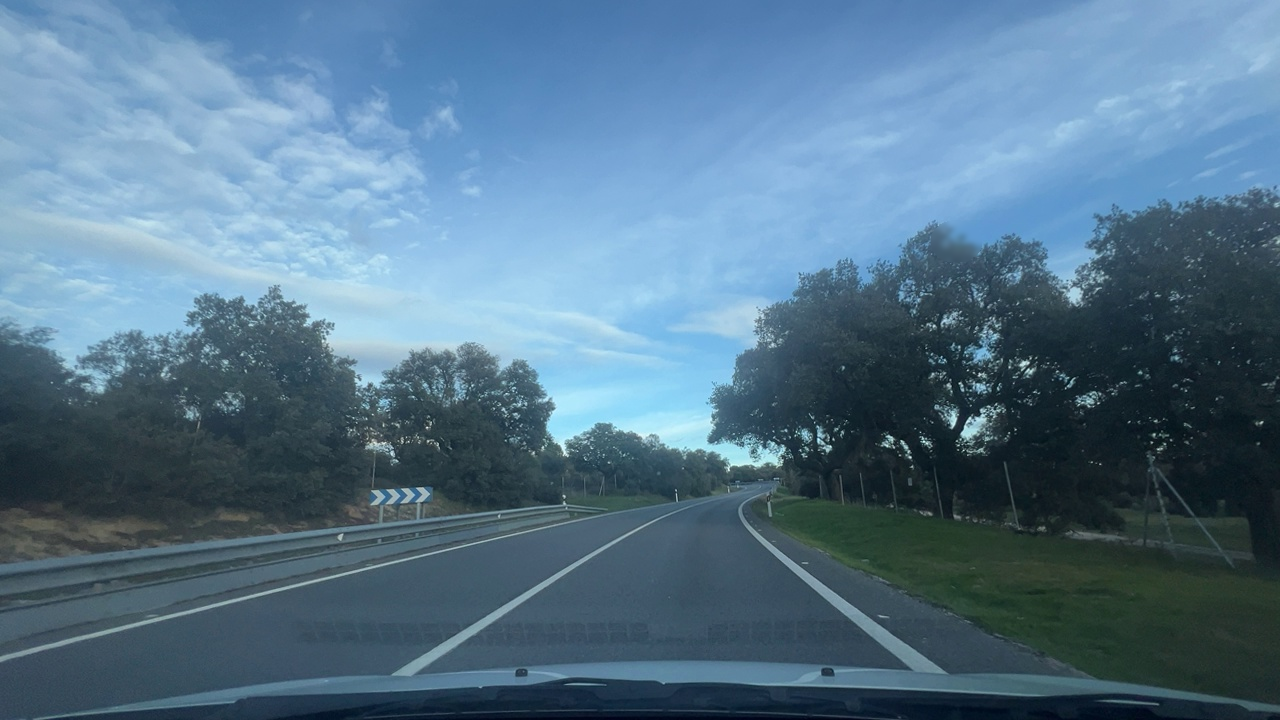
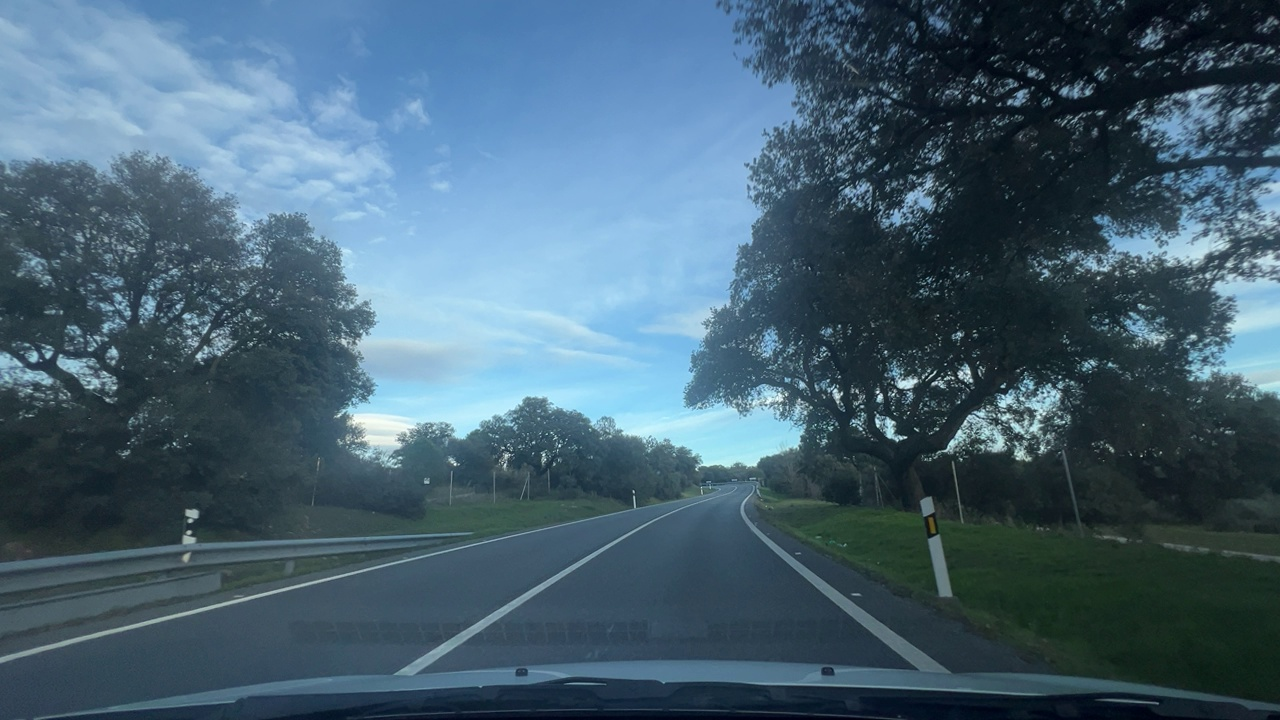
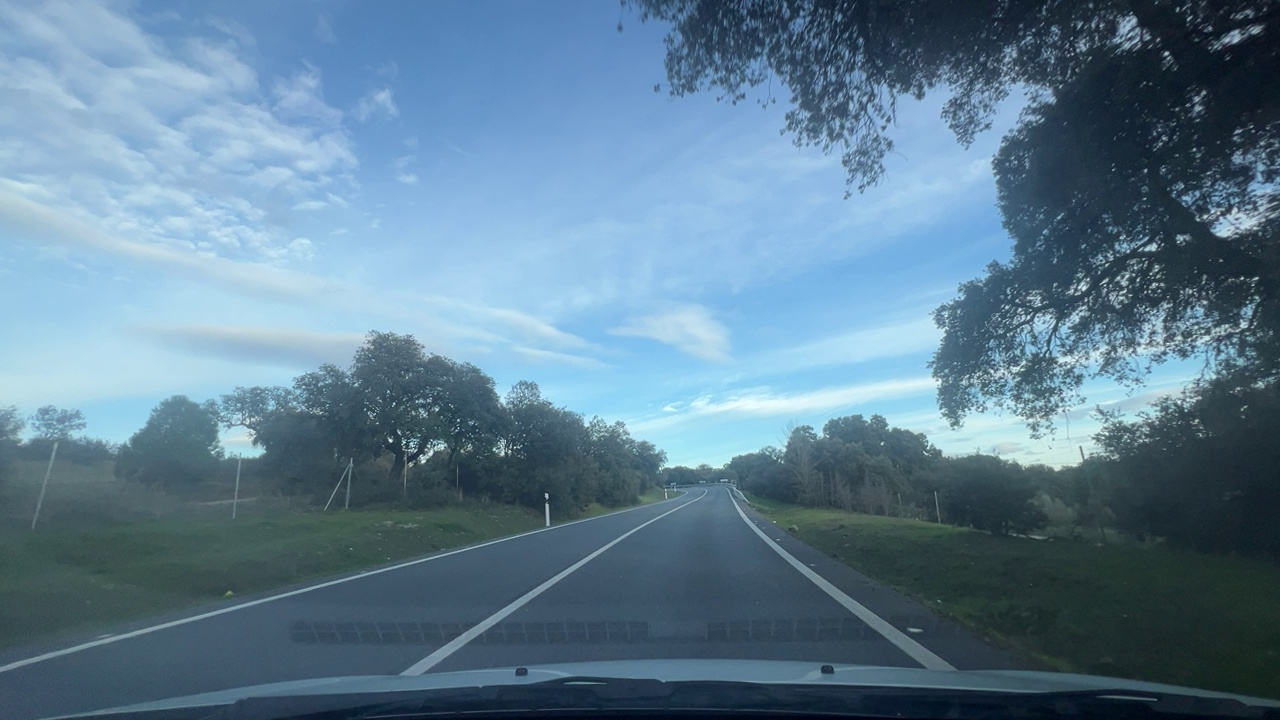
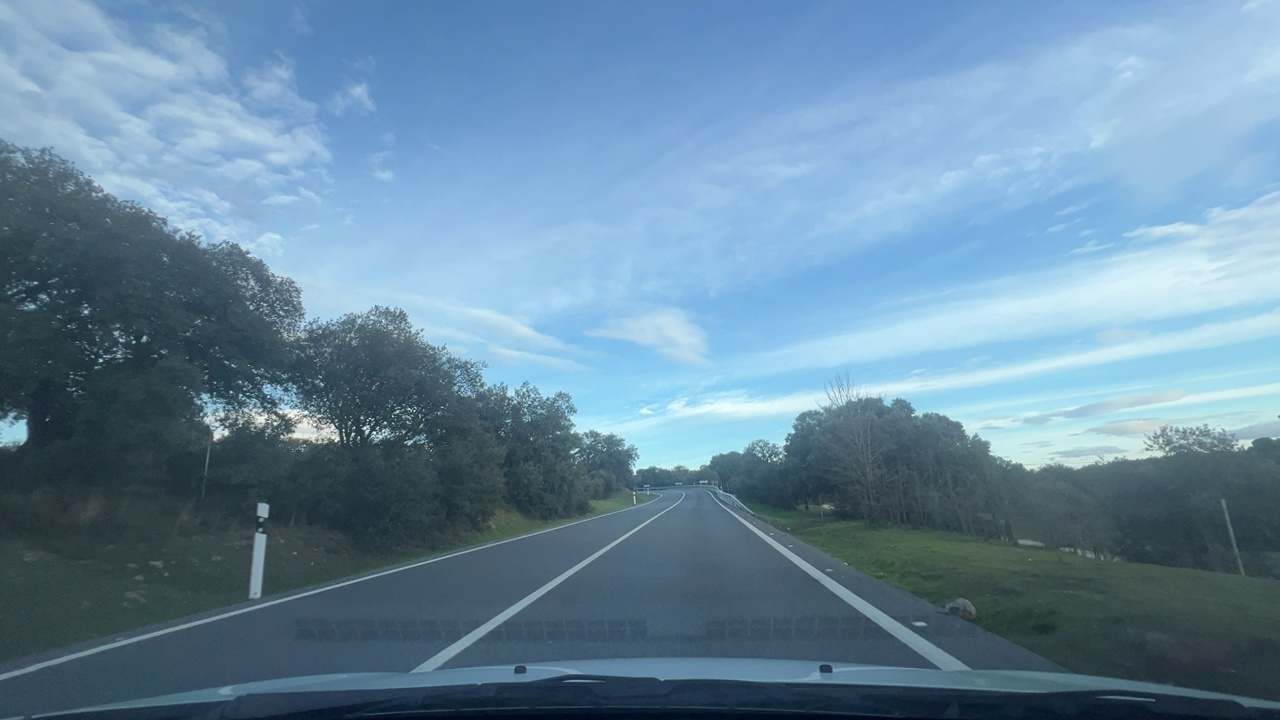
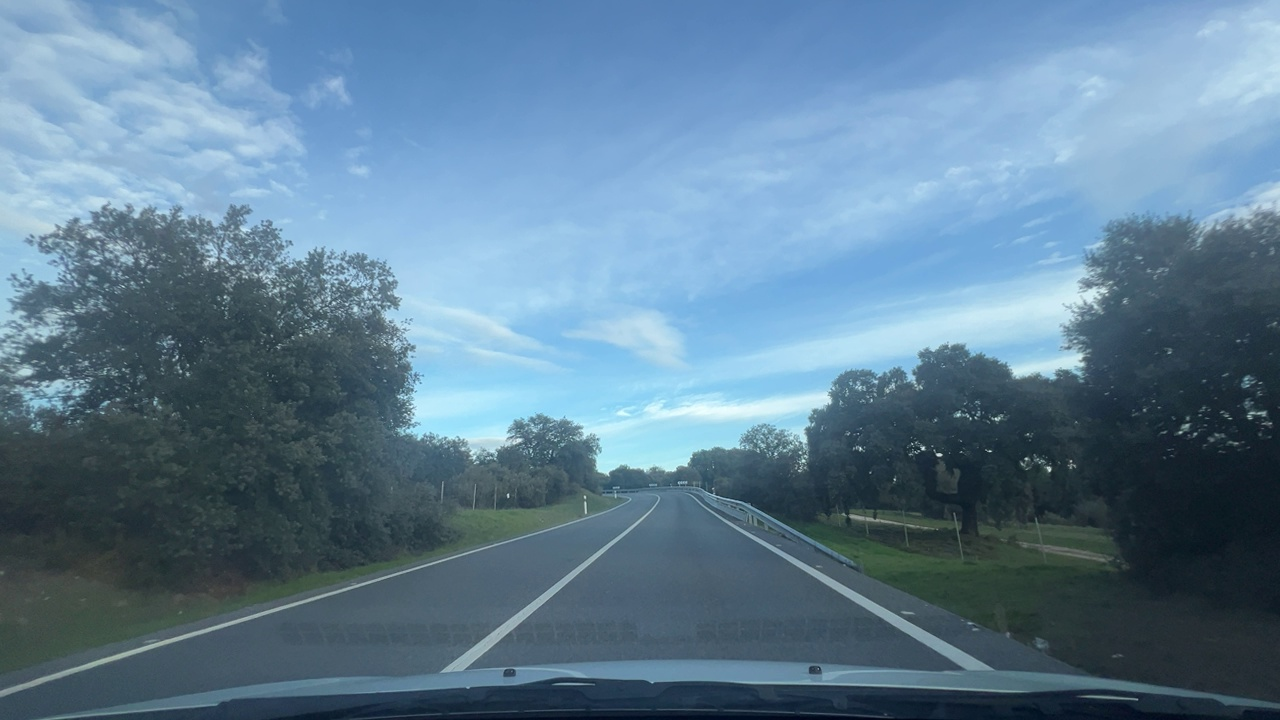
Situation: empty
Question: Are multiple speed limit signs with different values visible?
Answer: No
Reasoning: There are no speed limit signs visible

Situation: empty
Question: Is there a speed limit sign regulating the ego lane?
Answer: No
Reasoning: There are no speed limit signs visible ahead of the ego vehicle

Situation: empty
Question: Is the ego vehicle traveling on a highway?
Answer: No
Reasoning: The ego vehicle is not travelling in a highway

Situation: empty
Question: Is the ego vehicle entering or exiting a highway?
Answer: No
Reasoning: There are no highways entries or exits visible ahead